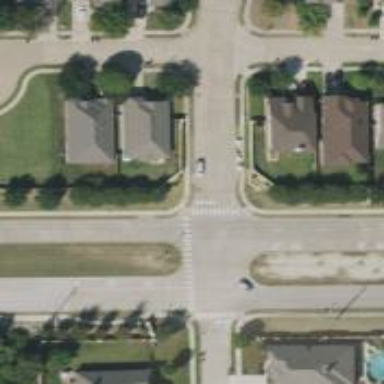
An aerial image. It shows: Marked crossing on footway.